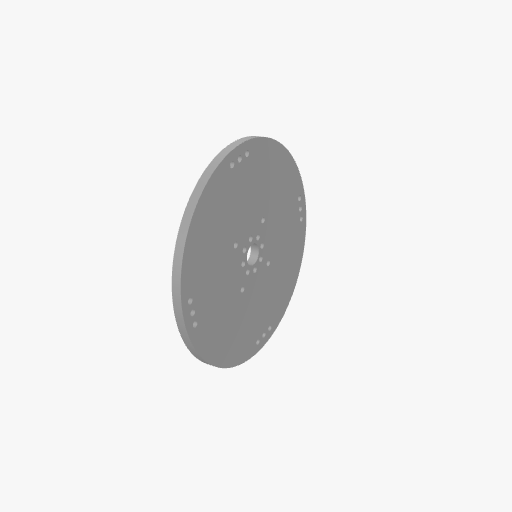
Part: HubMountDisc144OD